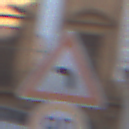
Verkehrszeichen: KurveLinks
Zusatzzeichen unten: Geschwindigkeit90
Umgebung: Outdoor, Urban
Tageszeit: MorningAfternoon
Wetter: PartlyCloudy
Licht: Natural
Jahreszeit: NotSpecified
Kontrast: LowContrast